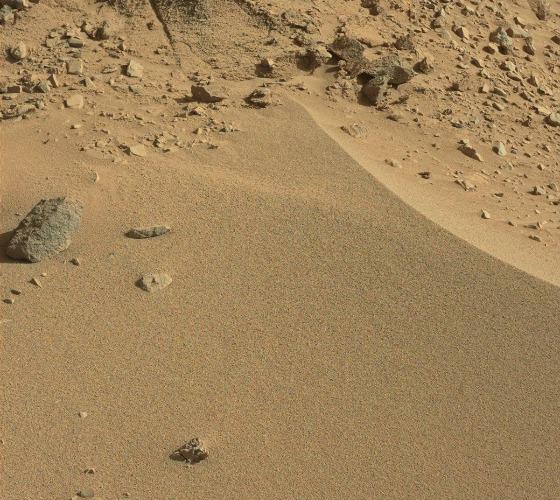
Terrain classes present: Bedrock, Gravel / Sand / Soil, Rock, Shadow